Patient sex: M
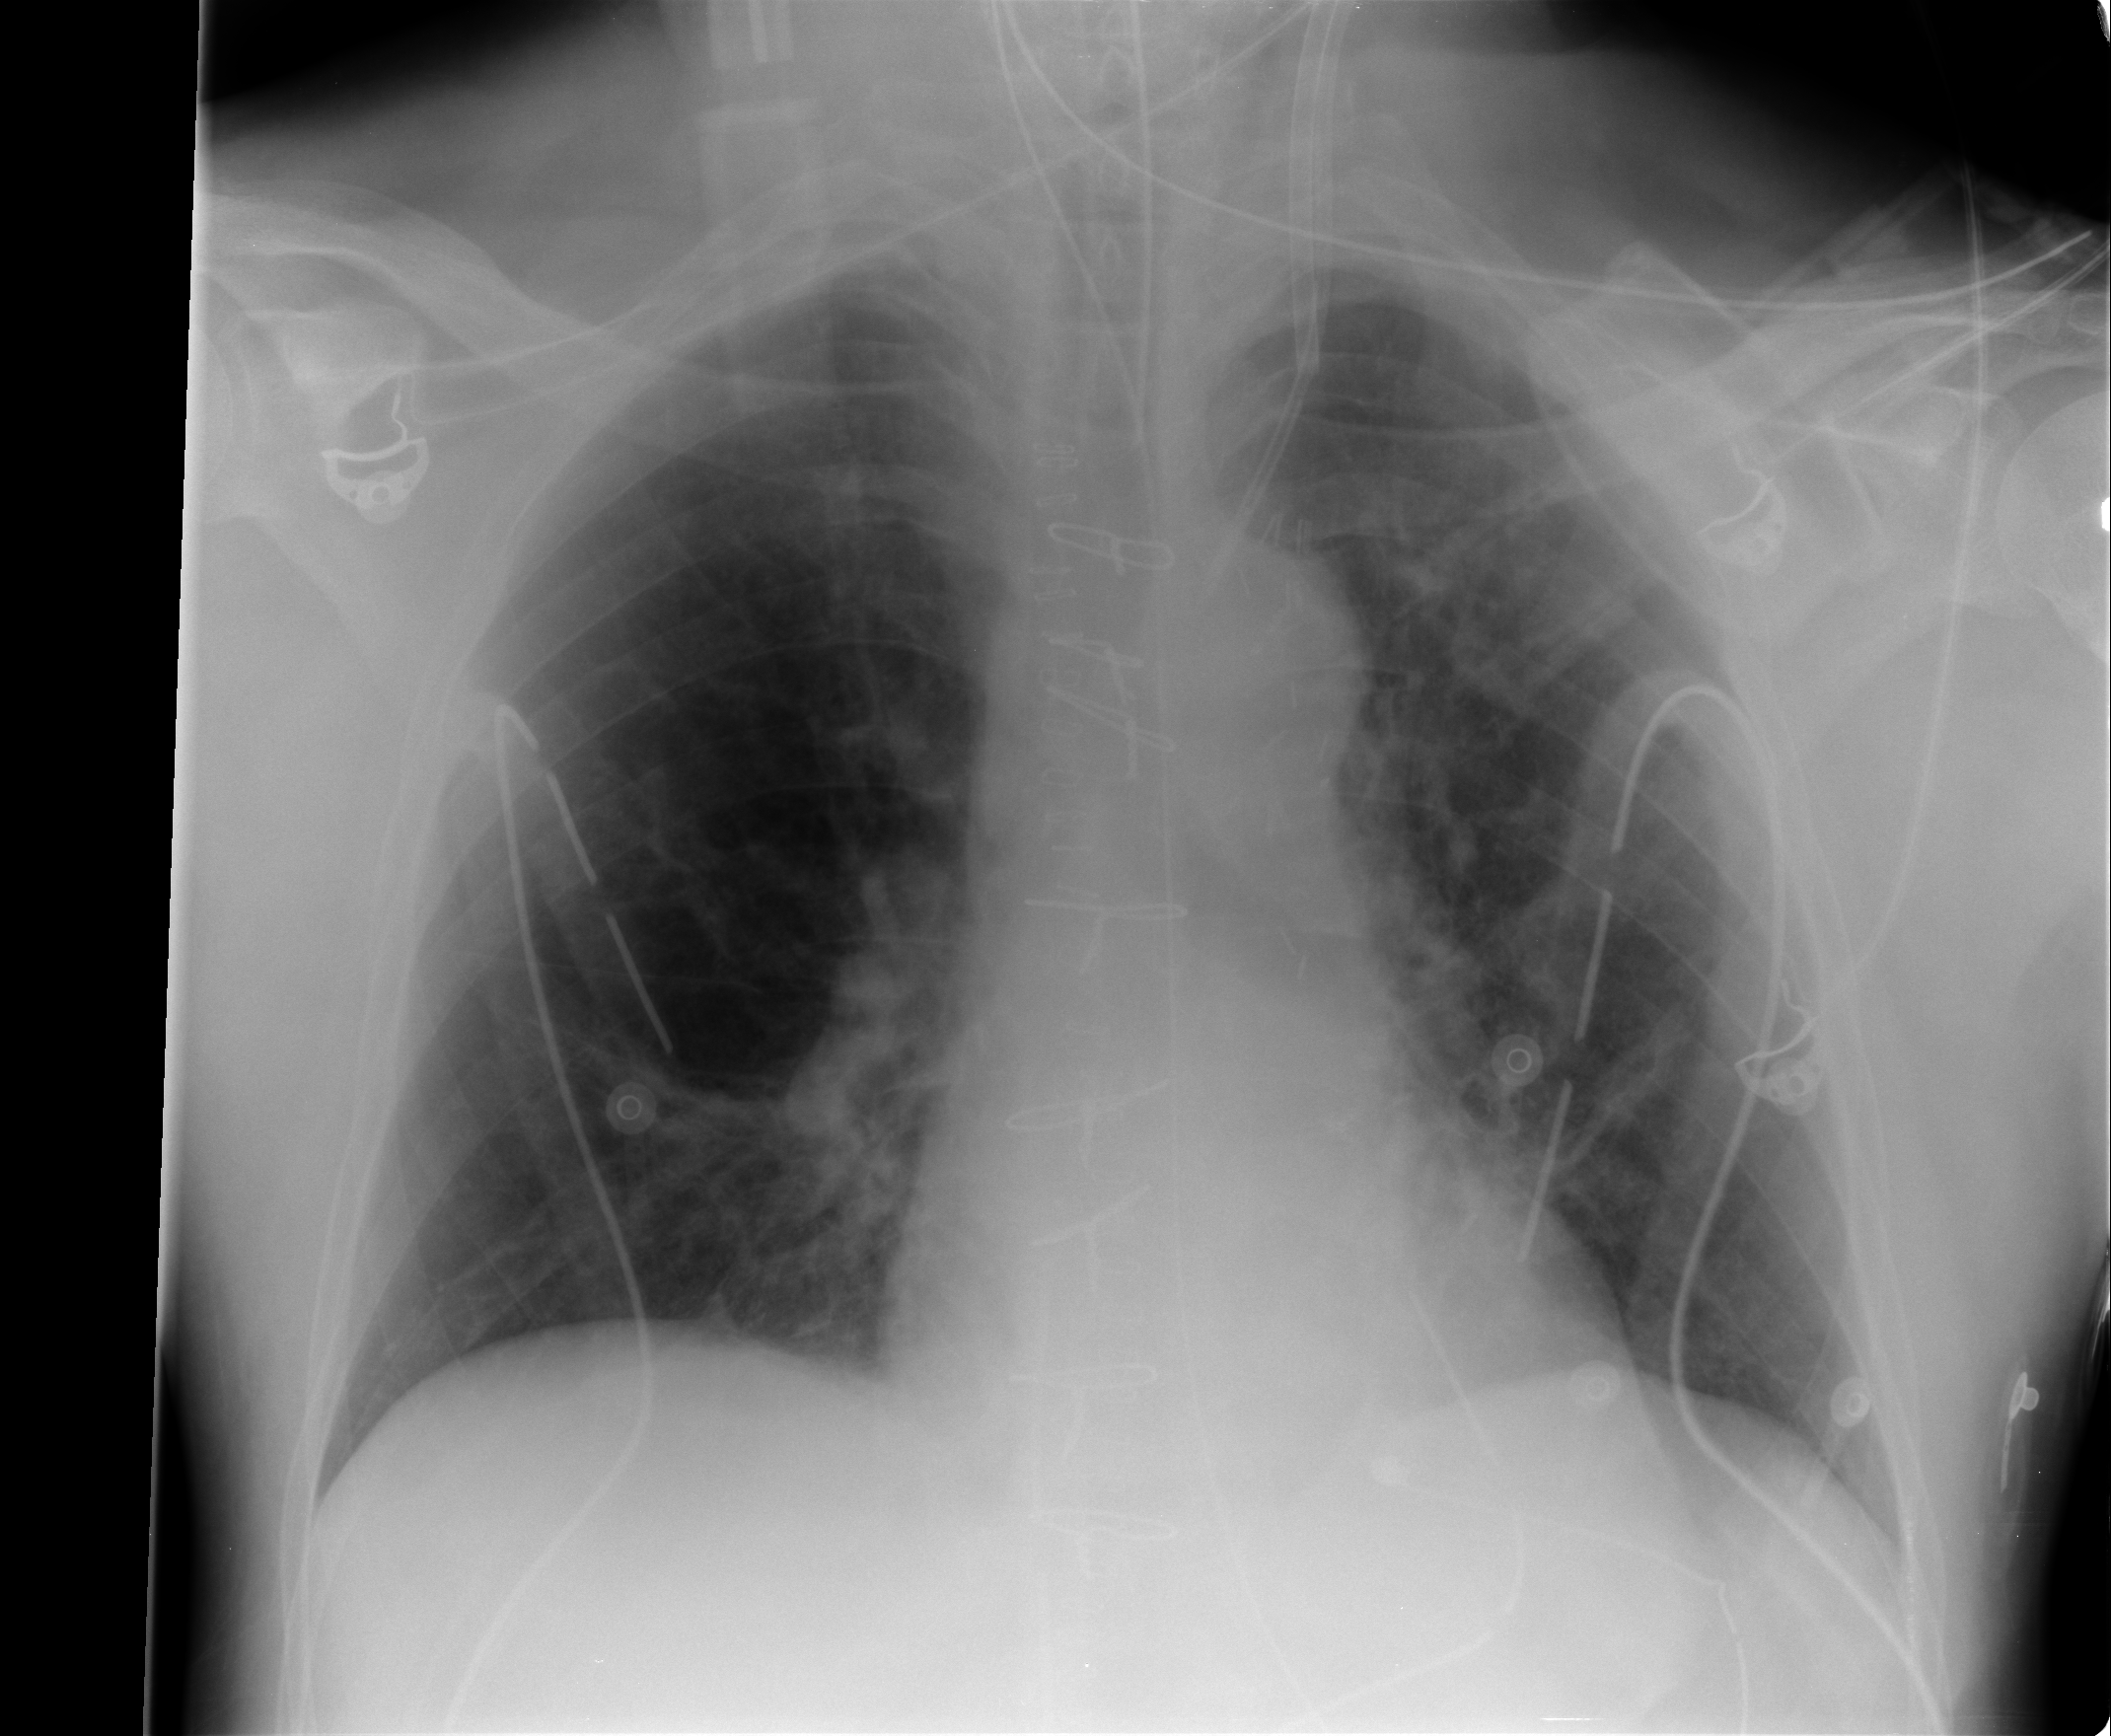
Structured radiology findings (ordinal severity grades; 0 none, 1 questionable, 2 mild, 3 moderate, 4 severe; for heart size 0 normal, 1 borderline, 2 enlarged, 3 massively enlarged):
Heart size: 0
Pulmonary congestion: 0
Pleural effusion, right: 0
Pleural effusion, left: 0
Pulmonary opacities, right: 0
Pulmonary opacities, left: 0
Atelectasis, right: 2
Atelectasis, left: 2